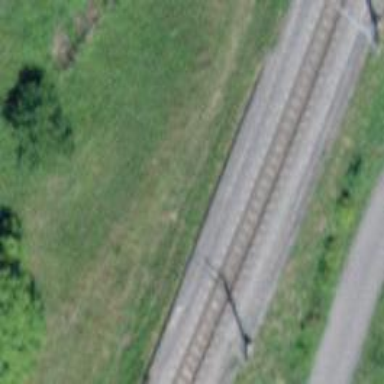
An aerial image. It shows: Narrow-gauge railway track with one electrified contact line.